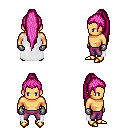
a pixel art fantasy rpg character, male body template, human, tanned skin, white cape, magenta pants, pink extra-long topknot hairstyle, metal gloves, gold boots, four views (front, back, left, right), 2x2 character sprite sheet, small pixel art, hard edges, no anti-aliasing